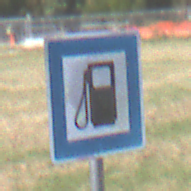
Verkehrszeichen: Tankstelle
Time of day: MorningAfternoon
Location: Outdoor (Suburban)
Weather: PartlyCloudy
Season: NotSpecified
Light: Natural